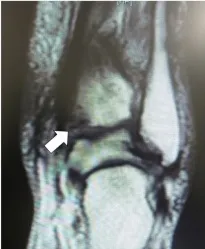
Preoperative magnetic resonance imaging (MRI) findings. MRI shows osteophyte impinging on the tibial nerve (arrow) on. T1-weighted.
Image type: radiology (mri)